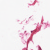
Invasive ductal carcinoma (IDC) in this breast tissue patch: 0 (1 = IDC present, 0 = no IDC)